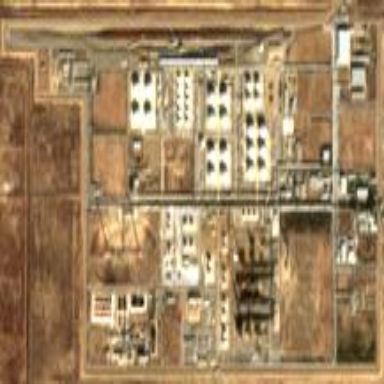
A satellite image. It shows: Industrial area designated for oil refining activities.